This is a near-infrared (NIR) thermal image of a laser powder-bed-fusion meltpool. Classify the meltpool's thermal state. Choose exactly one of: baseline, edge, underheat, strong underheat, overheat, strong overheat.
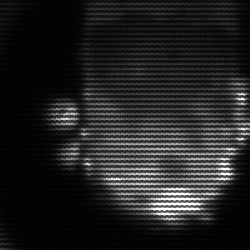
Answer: baseline